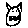
Label: cat